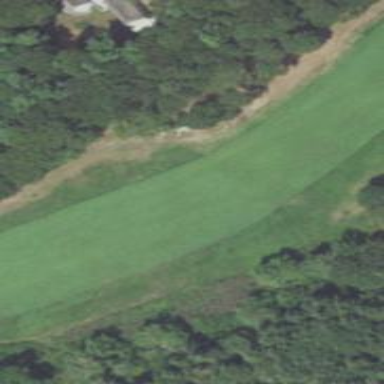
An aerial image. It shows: Golf hole.